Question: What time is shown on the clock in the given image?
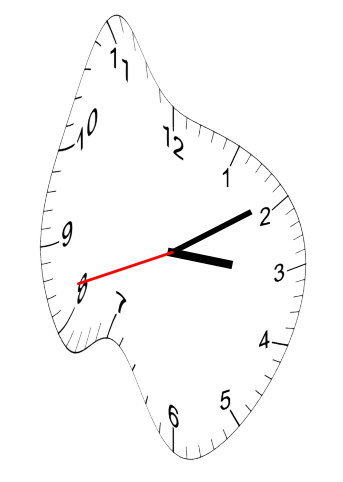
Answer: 03:09:42